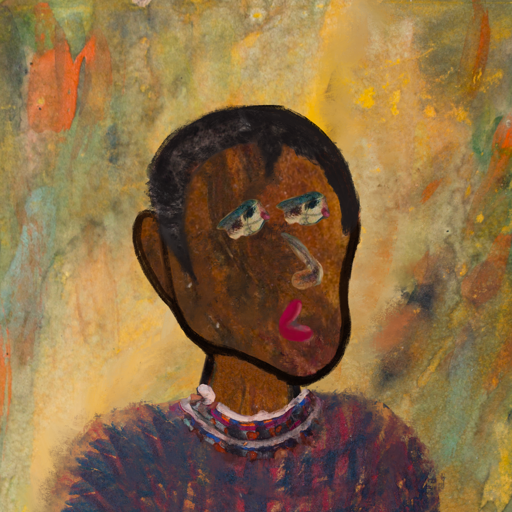
Background: Comrade, Head And Neck Side: Mosgoul, Face Side: Pipe, Bust: In_The_Sun, Hair Side: Roy_Bahadur, Head Accessory: Blank, Second Necklace: Blank, Necklace: Hypocrite_1, Baby: Blank